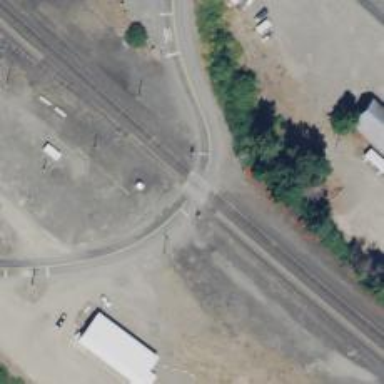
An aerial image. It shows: Railway level crossing.